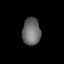
Tissue: lung
Cell type: Endothelial cells
Senescence score: 0.5425
Nuclear area (px): 491
Mean DAPI intensity: 106.713